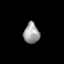
Tissue: lung
Cell type: Myeloid cells
Senescence score: 0.1553
Nuclear area (px): 313
Mean DAPI intensity: 157.888